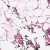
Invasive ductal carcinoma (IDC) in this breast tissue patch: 0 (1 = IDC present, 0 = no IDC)